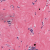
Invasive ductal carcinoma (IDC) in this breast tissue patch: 0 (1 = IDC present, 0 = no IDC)